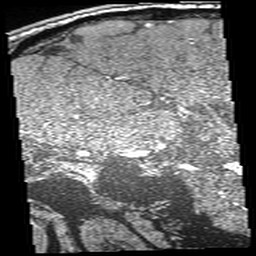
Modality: angio
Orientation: sagittal
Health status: ill
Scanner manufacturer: siemens
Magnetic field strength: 3 T
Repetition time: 0.021 s
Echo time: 0.00343 s